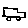
Label: car